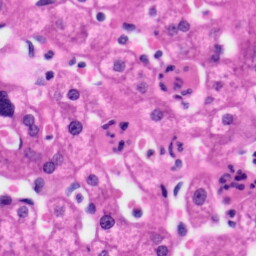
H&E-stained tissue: Liver